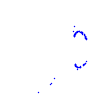
Particle: pion